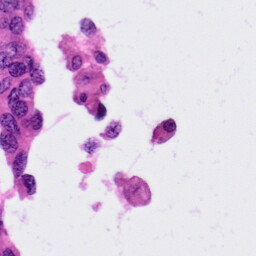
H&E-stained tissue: Colon